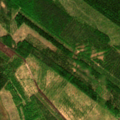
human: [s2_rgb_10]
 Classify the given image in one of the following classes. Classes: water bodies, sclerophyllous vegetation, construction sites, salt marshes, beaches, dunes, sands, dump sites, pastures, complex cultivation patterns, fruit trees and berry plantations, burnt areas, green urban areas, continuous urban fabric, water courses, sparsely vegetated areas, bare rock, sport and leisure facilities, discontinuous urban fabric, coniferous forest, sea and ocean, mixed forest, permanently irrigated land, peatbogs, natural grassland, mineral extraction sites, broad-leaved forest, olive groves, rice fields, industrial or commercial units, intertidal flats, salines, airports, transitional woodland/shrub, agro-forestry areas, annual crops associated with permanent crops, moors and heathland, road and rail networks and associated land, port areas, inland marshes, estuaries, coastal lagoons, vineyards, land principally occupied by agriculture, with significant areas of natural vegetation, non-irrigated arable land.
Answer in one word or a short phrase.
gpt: non-irrigated arable land, mixed forest, transitional woodland/shrub